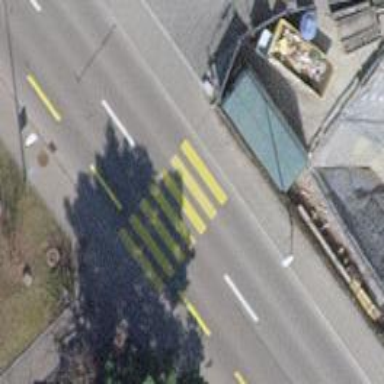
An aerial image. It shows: Marked crossing on footway.